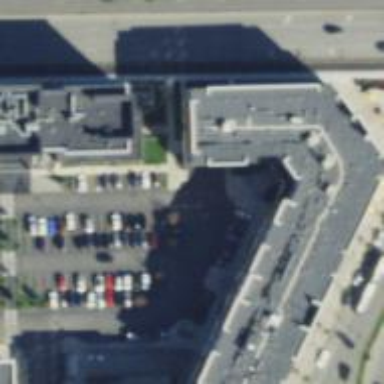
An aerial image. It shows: Parking space is available.